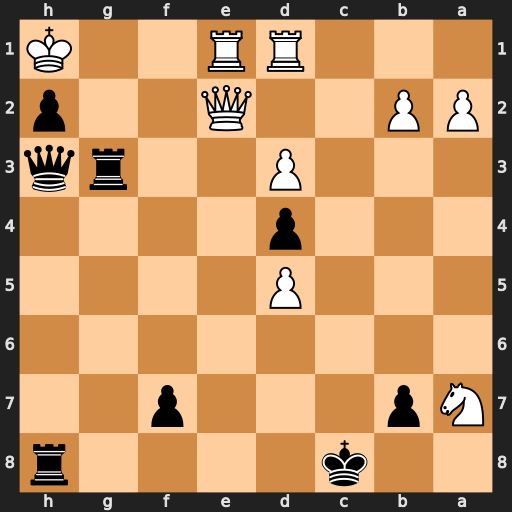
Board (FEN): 2k4r/Np3p2/8/3P4/3p4/3P2rq/PP2Q2p/3RR2K
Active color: b
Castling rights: -
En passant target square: -
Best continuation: Kb8 Qe5+ Ka8 Qxh8+ Qxh8